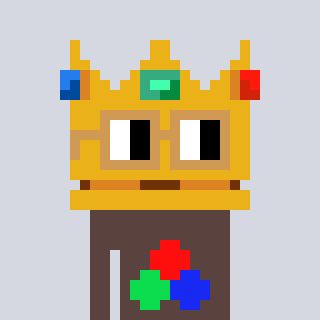
a pixel art character with square brown glasses, a crown-shaped head and a darkbrown-colored body on a cool background